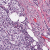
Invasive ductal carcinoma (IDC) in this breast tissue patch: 1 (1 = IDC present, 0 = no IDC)